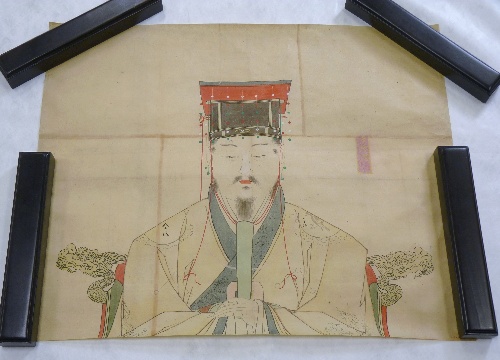
Date: early 19th century
Object type: Drawing
Classification: Paintings
Medium: On paper
Culture: Japan
Period: Edo period (1615–1868)
Dimensions: Image: 17 7/8 × 22 1/4 in. (45.4 × 56.5 cm)
Department: Asian Art
Credit line: Gift of John Achelis, 1907
Accession year: 1907
Repository: Metropolitan Museum of Art, New York, NY
Tags: Men|Portraits